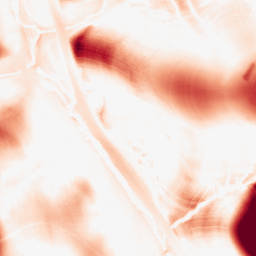
Category: morphological
Decomposition family: morphological
Decomposition parameters: operation: opening
size: 50
Upsampling method: bicubic
Upsampling parameters: scale: 4
Upsampling scale: 4